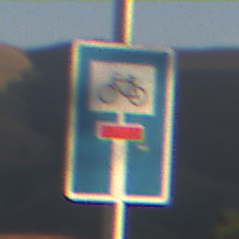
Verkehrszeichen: SackgasseRadverkehrDurchlaessig
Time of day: SunriseSunset
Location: Outdoor (Nature)
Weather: Clear
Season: NotSpecified
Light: Natural